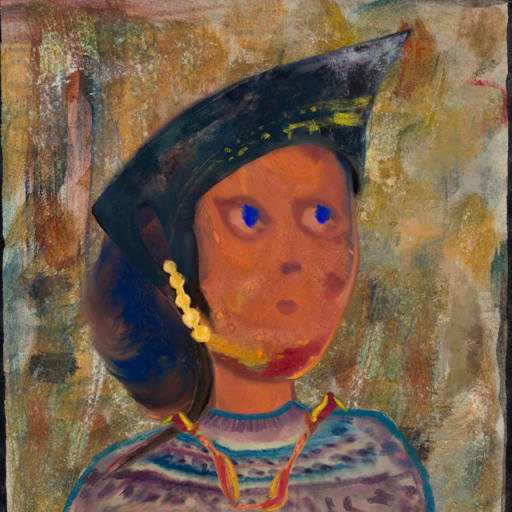
Background: Pipe, Head And Neck Side: Mother_And_Son_Son, Face Side: Mother_And_Son_Mother, Bust: HillGirl, Hair Side: Mother_And_Son_Son, Head Accessory: Irani, Second Necklace: Gypsy_Mother_1, Necklace: Blank, Baby: Blank